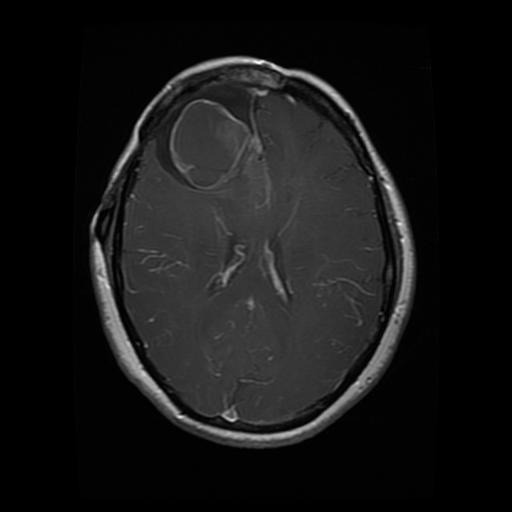
Label: glioma